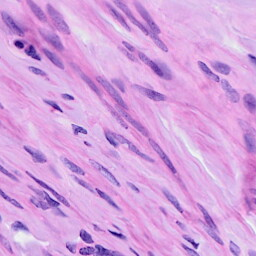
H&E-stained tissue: Ovarian